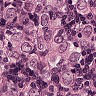
Metastatic tissue present: yes